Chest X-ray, AP view. Patient: 24 years old, sex F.
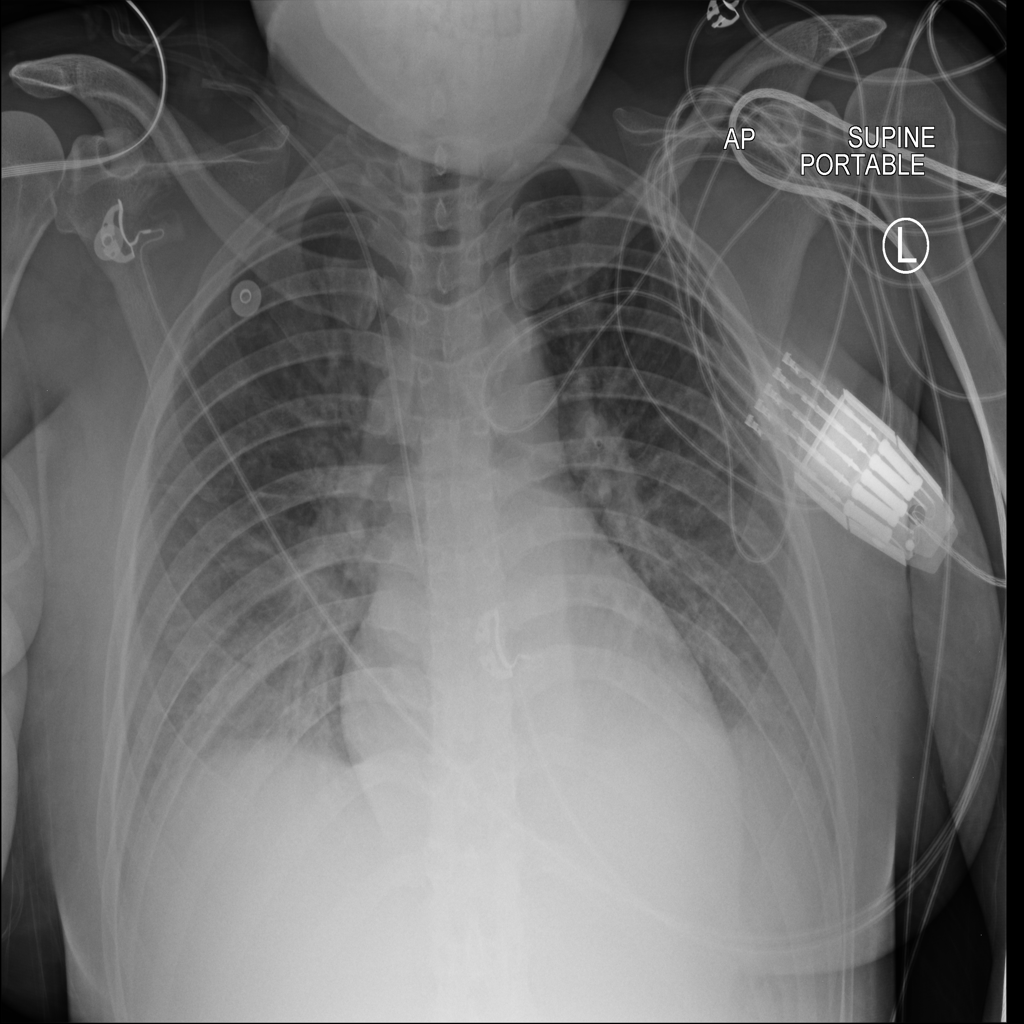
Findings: Infiltration